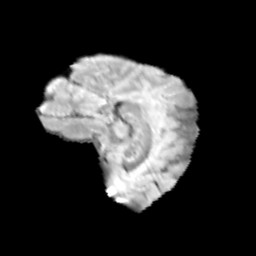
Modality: T2w
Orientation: sagittal
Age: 12
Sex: male
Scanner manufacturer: siemens
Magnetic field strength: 3 T
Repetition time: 3.8 s
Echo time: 0.07 s